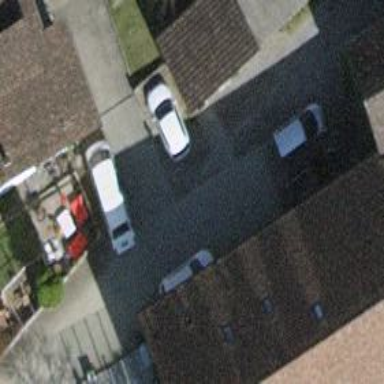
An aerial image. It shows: Driveway made of paving stones.